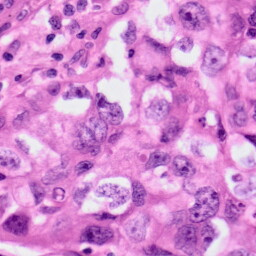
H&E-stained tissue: Lung